Question: Hello friends i have one text value which content bold, normal style so i write this text in my string.xml file like below
'''
<string name="setting_messages">
<![CDATA[
<b>Default Selection</b><br>
<p>My TEXT</p> <br>
<b>Deleted Property</b> <br>
<p>MyText</p><br>
<b>Upgrade Package</b> <br>
<p>1. Line one.</p><br>
<p>2. Line Two.</p><br>
]]></string>
'''
in my java file i call web view like below
'''
String formattedText = getString(R.string.setting_messages);
Spanned result = Html.fromHtml(formattedText);
String htmlText = "<html><body style="text-align:center">"+result+" </body></Html>";
AlertDialog.Builder alertDialogBuilder = new AlertDialog.Builder(getActivity());
alertDialogBuilder.setTitle("Help");
WebView wv = new WebView(getActivity());
wv.loadData(String.format(htmlText, result), "text/html", "utf-8");
alertDialogBuilder
.setCancelable(true)
.setNegativeButton("Cancel", new OnClickListener() {
@Override
public void onClick(DialogInterface dialog, int which) {
// TODO Auto-generated method stub
}
}) ;
alertDialogBuilder.setView(wv);
AlertDialog alertDialog = alertDialogBuilder.create();
alertDialog.show();
'''
When i run above code it is coming like below as a output

In this image it is not take bold ,and br tag in web view any idea how can i solve it?
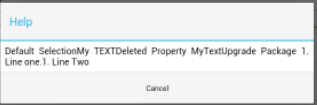
Answer: This line:
'''
String htmlText = "<html><body style="text-align:center">"+result+" </body></Html>";
'''
is effectively the same as:
'''
String htmlText = "<html><body style="text-align:center">"+result.toString()+" </body></Html>";
'''
Calling toString() on a Spannable object will remove all the formatting. This is where you are losing your bold text and newlines.
You can format the string like this without converting to a Spannable first:
'''
String htmlText = "<html><body style="text-align:center">"+formattedText+" </body></Html>";
'''
Then pass it directly to the WebView:
'''
wv.loadData(htmlText, "text/html", "utf-8");
'''